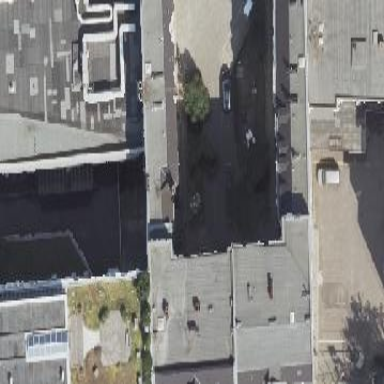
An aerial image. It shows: Building with apartments featuring roof made of roof tiles in double saltbox shape.